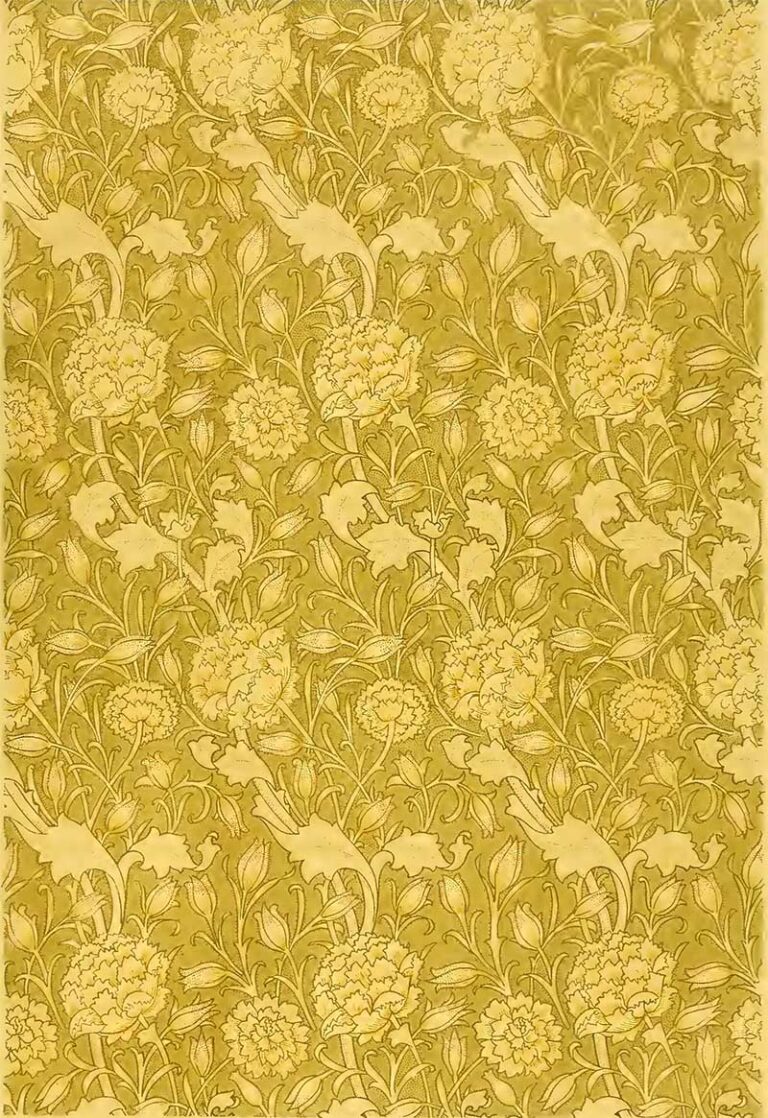
Design: Wild-Tulip-Yellow
Year: 1884